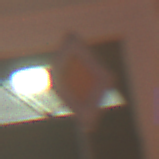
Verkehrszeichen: Vorfahrtsstrasse
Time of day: Night
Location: Outdoor (Urban)
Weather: Overcast
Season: Winter
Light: Artificial